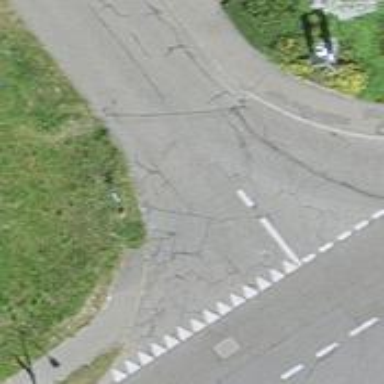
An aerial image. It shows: Unmarked road crossing.